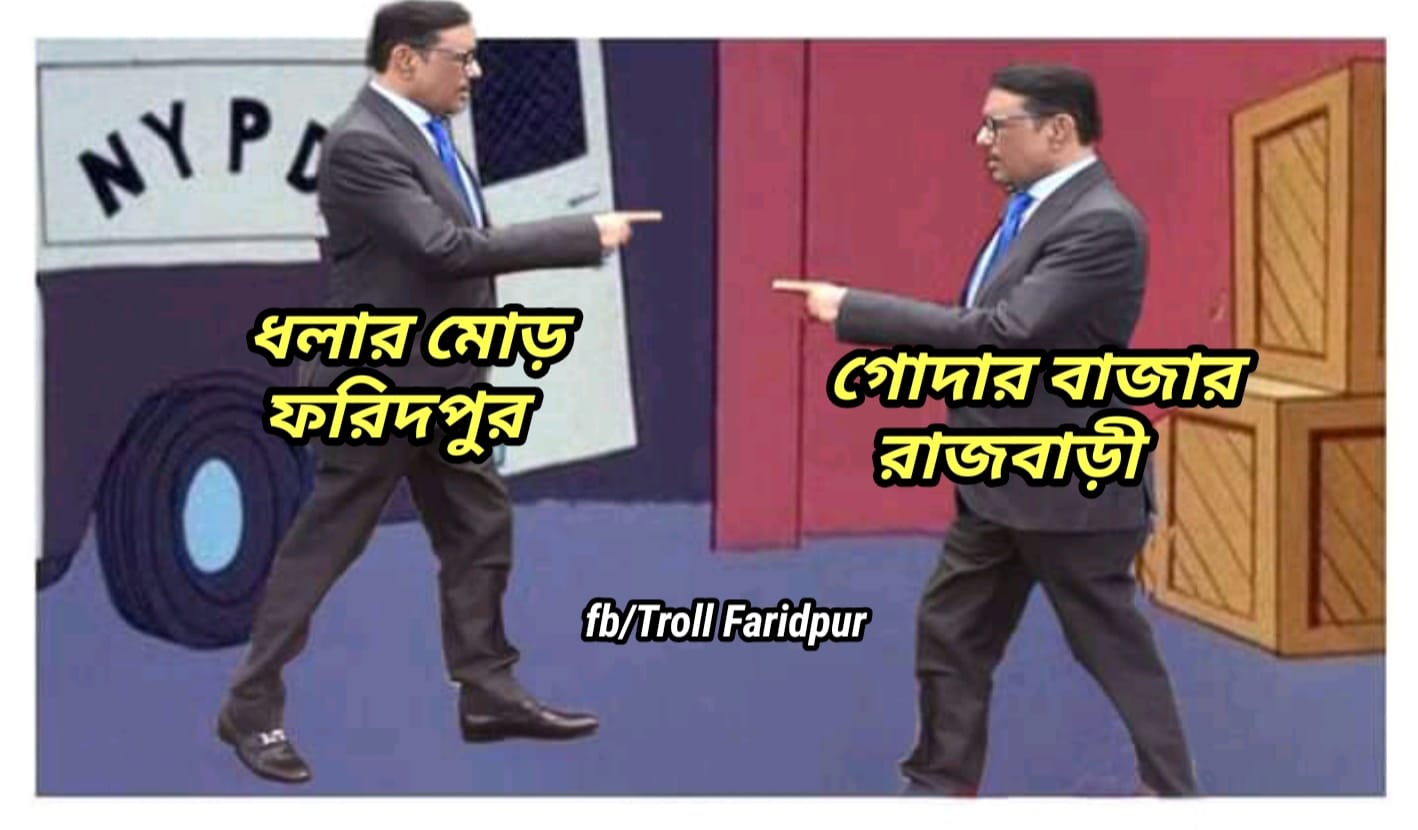
Caption: ধলার মোড় ফরিদপুর     গোদার বাজার রাজবাড়ী
Label: non-hate